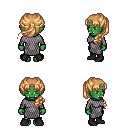
a pixel art fantasy rpg character, female body template, orc, green skin, chain mail, metal pants, light blonde princess hairstyle, black shoes, four views (front, back, left, right), 2x2 character sprite sheet, small pixel art, hard edges, no anti-aliasing